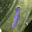
Label: 1